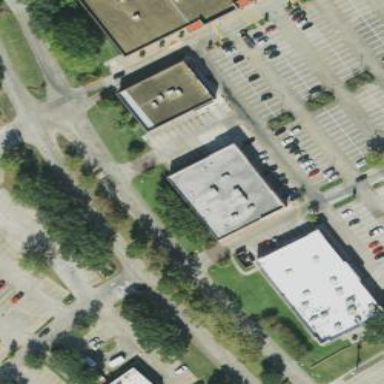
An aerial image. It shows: Retail building.